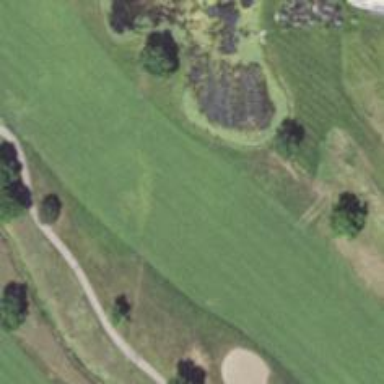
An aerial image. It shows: View of golf hole.